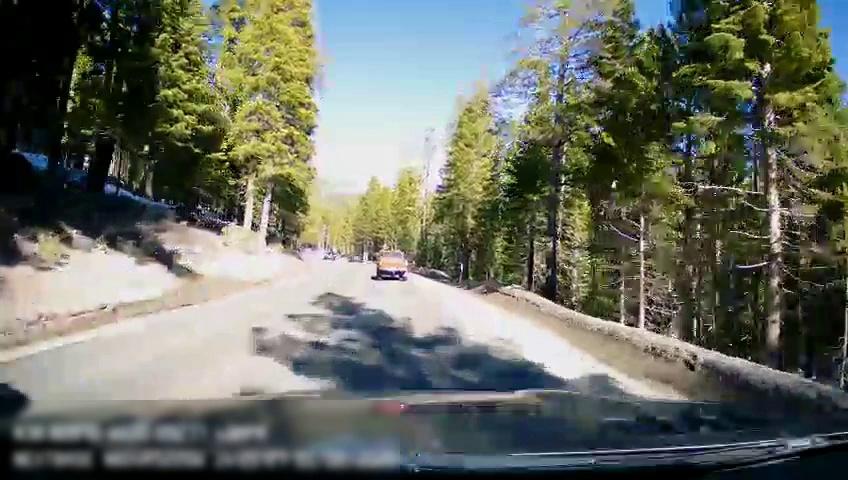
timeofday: Day
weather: Sunny
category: Drivable Space
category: Vehicles | Car
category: Vehicles | Truck
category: Lanes | Opposite Lane